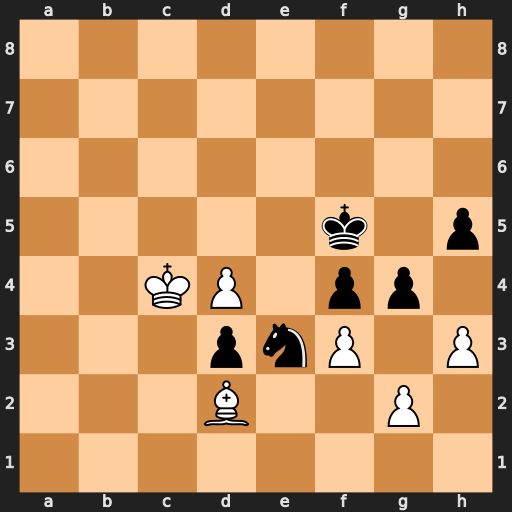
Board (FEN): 8/8/8/5k1p/2KP1pp1/3pnP1P/3B2P1/8
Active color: w
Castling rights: -
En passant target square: -
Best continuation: Bxe3 gxh3 gxh3 fxe3 Kxd3 Kf4 Ke2